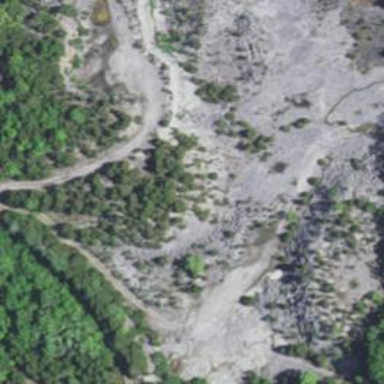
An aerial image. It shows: Quarry area.